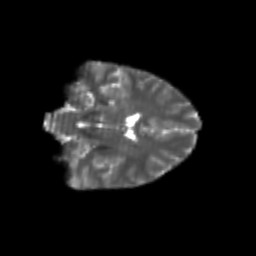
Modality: T2w
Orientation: coronal
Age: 22
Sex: female
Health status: healthy
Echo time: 0.074 s